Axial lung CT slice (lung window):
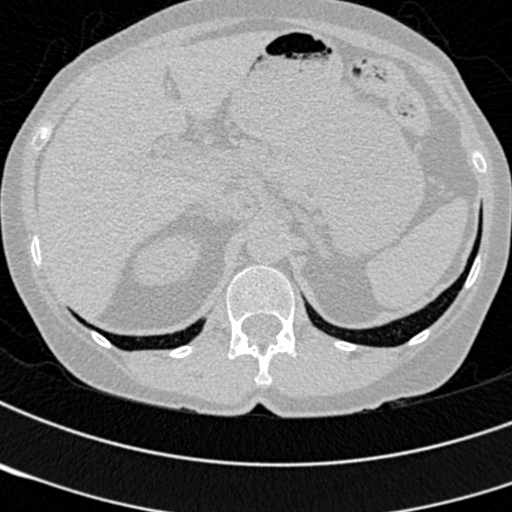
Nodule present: no